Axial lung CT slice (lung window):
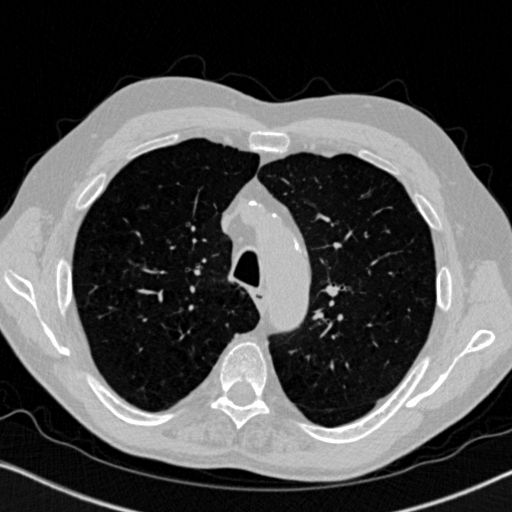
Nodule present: no